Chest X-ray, PA view. Patient: 63 years old, sex F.
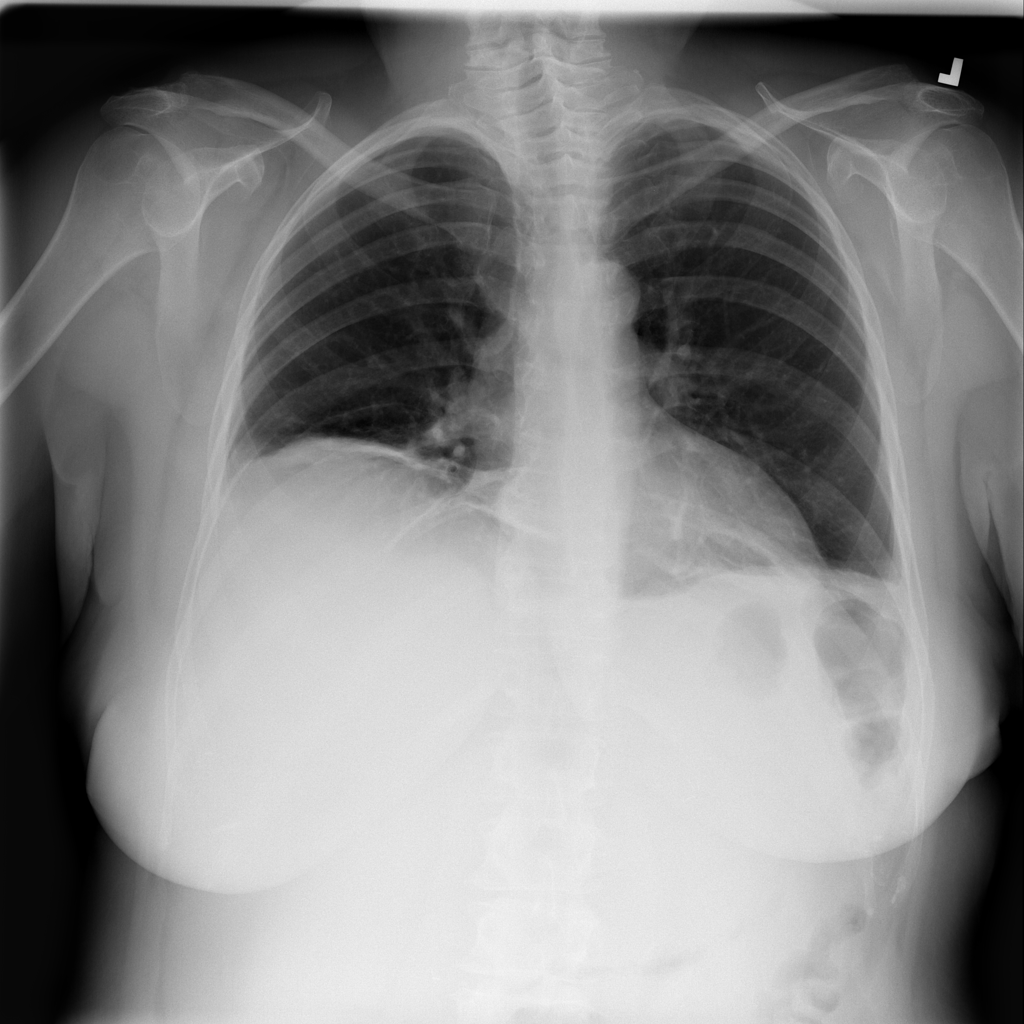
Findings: No Finding